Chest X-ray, PA view. Patient: 49 years old, sex M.
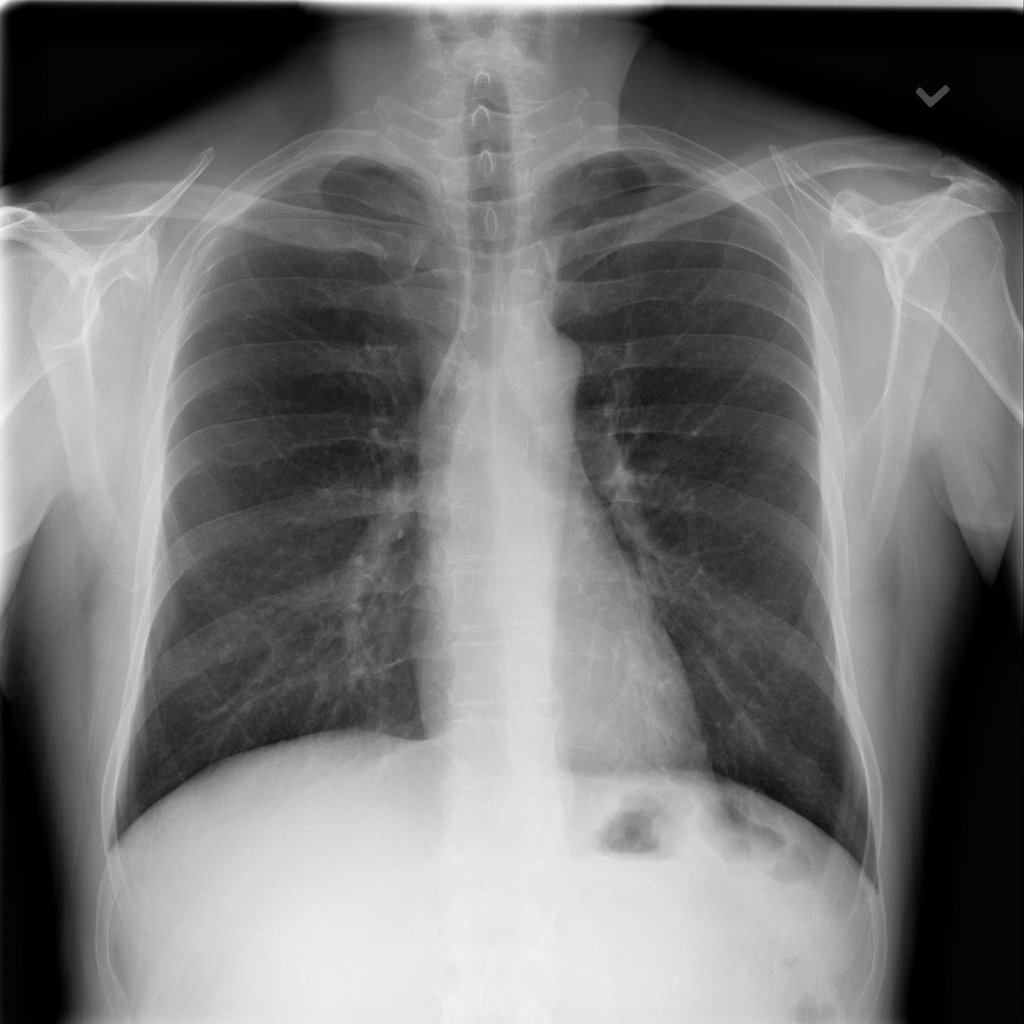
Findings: No Finding